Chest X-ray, AP view. Patient: 65 years old, sex F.
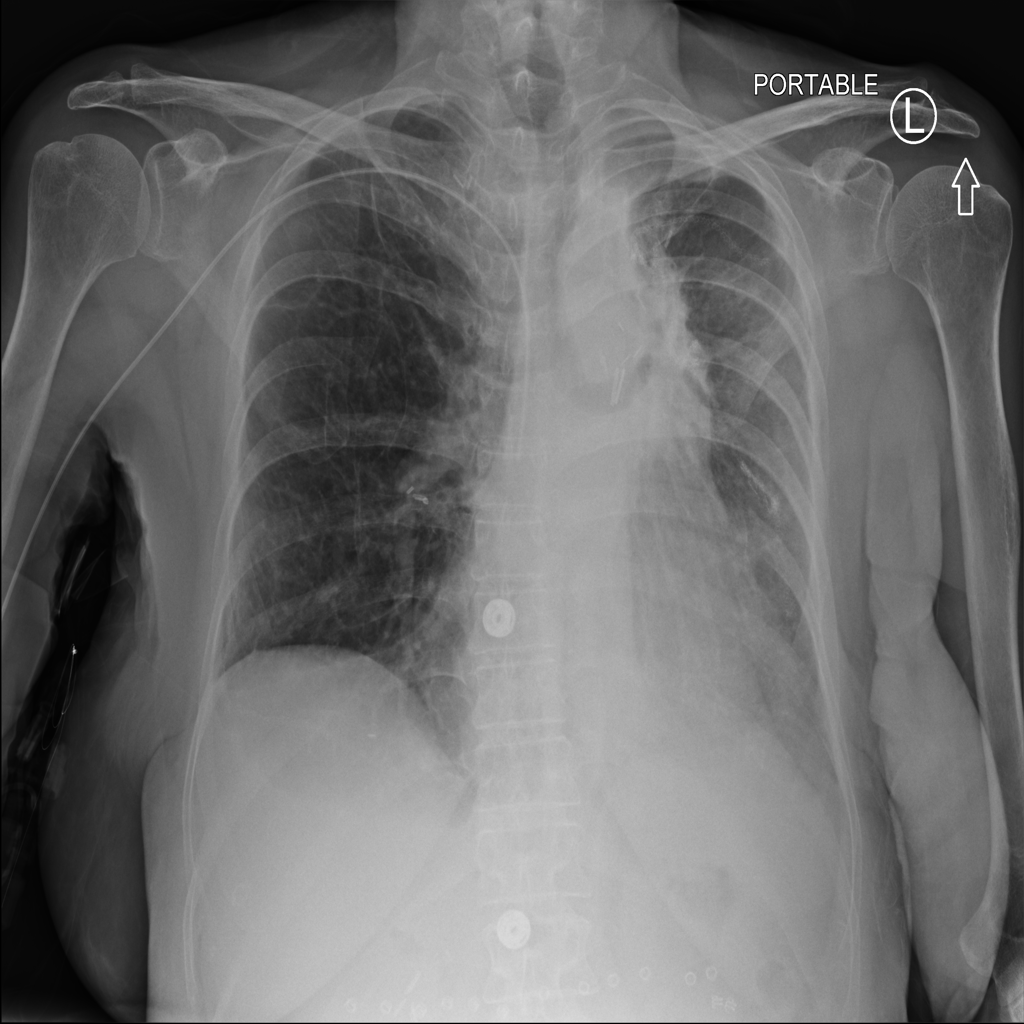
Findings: No Finding